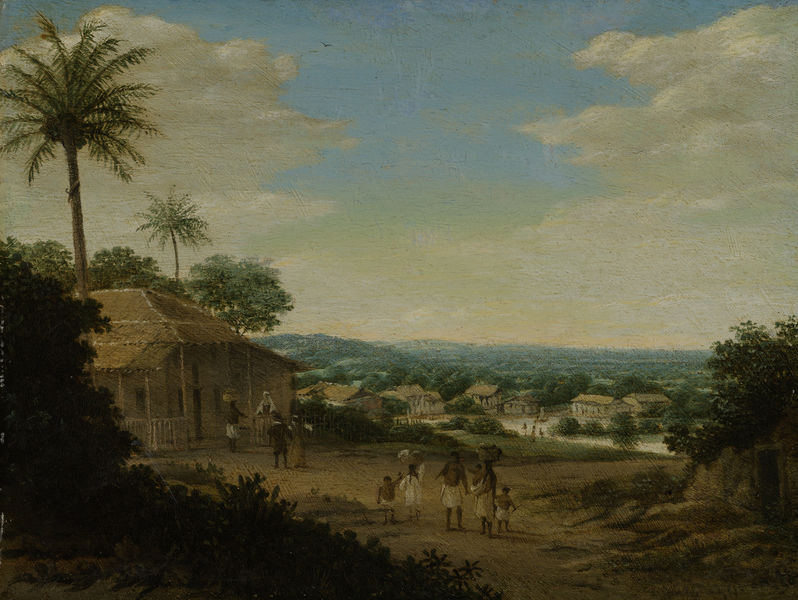
Titel: Braziliaans dorp
Künstler: Frans Jansz. Post
Standort: Amsterdam
Institution: Rijksmuseum
Schlagwörter: blau, gemälde, himmel, wolken, fluss, grün, menschen, see, stroh, weiss, gebäude, haus, weg, zaun, beige, malerei, tragen, häuser, hütte, familie, wald, kinder, körbe, warm, dorf, palme, palmen, sklaven, holzhütten, eingeborene, pfanzen